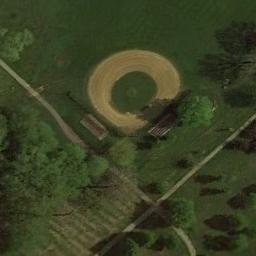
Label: baseball_diamond